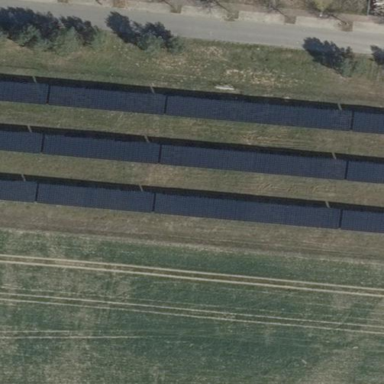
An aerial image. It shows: Solar power generator utilizing photovoltaic technology.